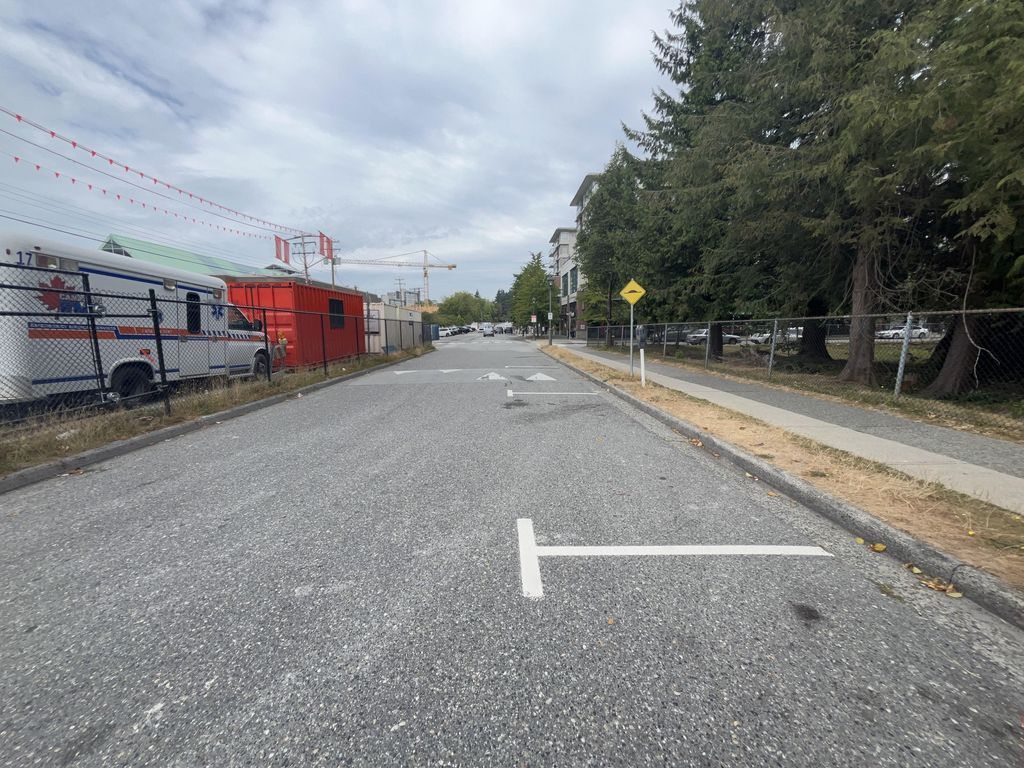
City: vancouver